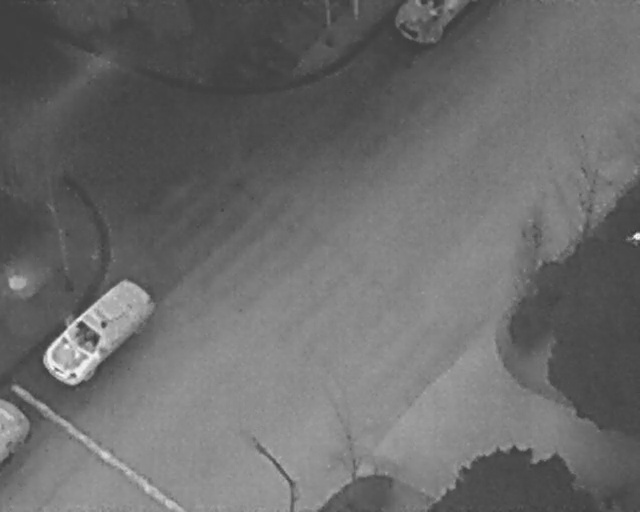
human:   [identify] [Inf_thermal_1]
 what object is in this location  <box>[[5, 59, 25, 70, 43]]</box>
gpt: <ref>1 large car at the left</ref>